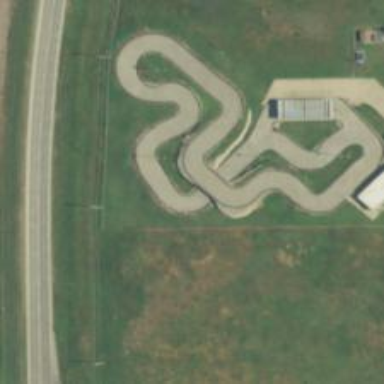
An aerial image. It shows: Karting raceway bridge.